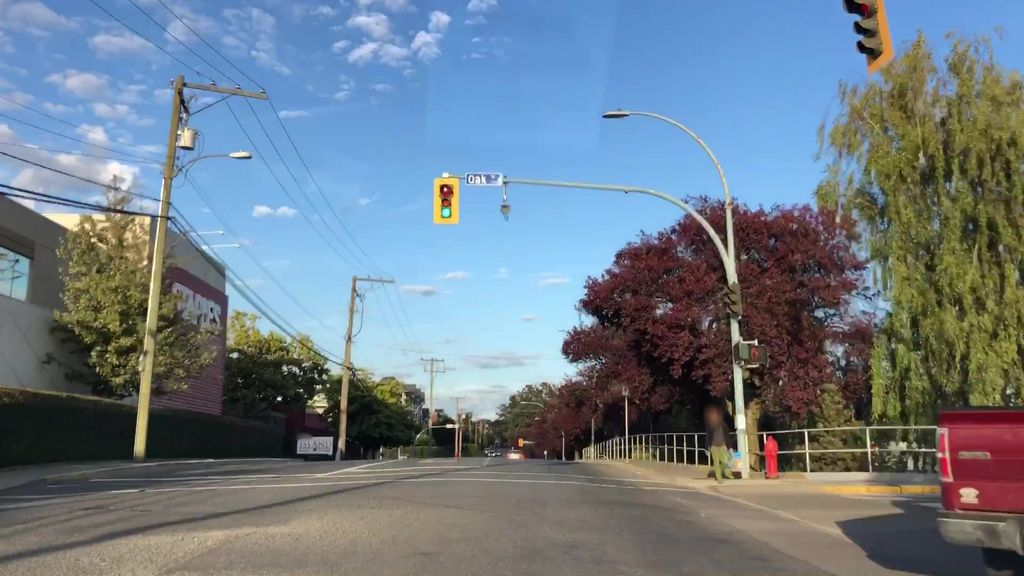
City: victoria